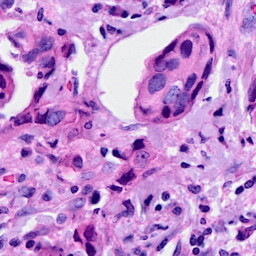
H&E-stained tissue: Breast